The image is a 2-D grayscale rendering of a rotating-machine vibration signal (signal-to-image). Diagnose the rotating machine from this image, choosing from: normal, misalignment, unbalance, looseness.
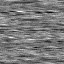
Answer: looseness